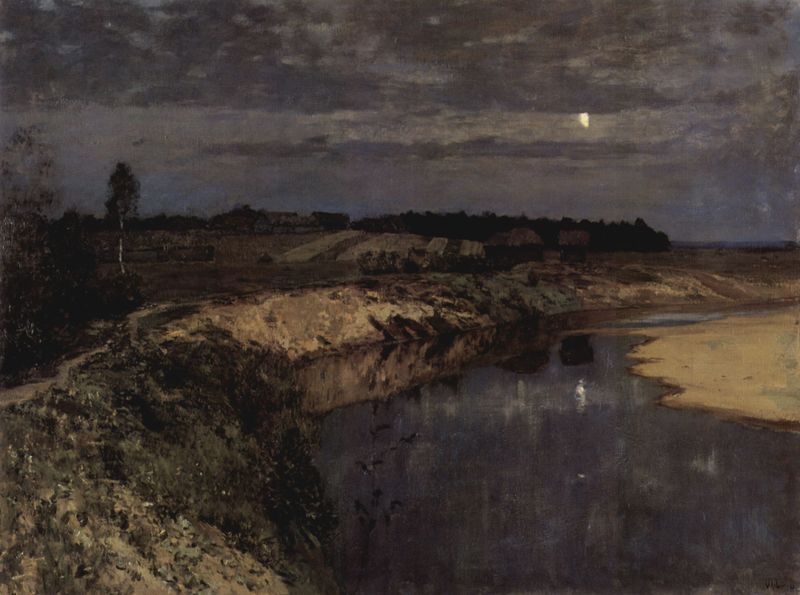
Titel: Stille
Künstler: Isaak Ilitsch Lewitan
Standort: Sankt Petersburg
Institution: Staatliches Russisches Museum
Schlagwörter: baum, blau, dunkel, gemälde, himmel, wasser, wolken, bäume, fluss, gelb, grün, landschaft, ocker, sand, see, ufer, abend, braun, grau, licht, nacht, orange, schwarz, weiss, gras, haus, weg, wiese, wolke, beige, rock, silber, bach, birke, birken, dämmerung, feld, felder, horizont, häuser, natur, spiegelung, busch, büsche, gewässer, pfad, dunkelheit, realismus, pflanze, pflanzen, wald, nachthimmel, strand, ruhe, düster, biegung, lila, stille, böschung, sandbank, stimmung, reflexion, mond, wasseroberfläche, kurve, widerspiegelung, windstille, windstill, beuge, himmel gewitter, monhelle nacht, nachtlicht, wasserreflexion